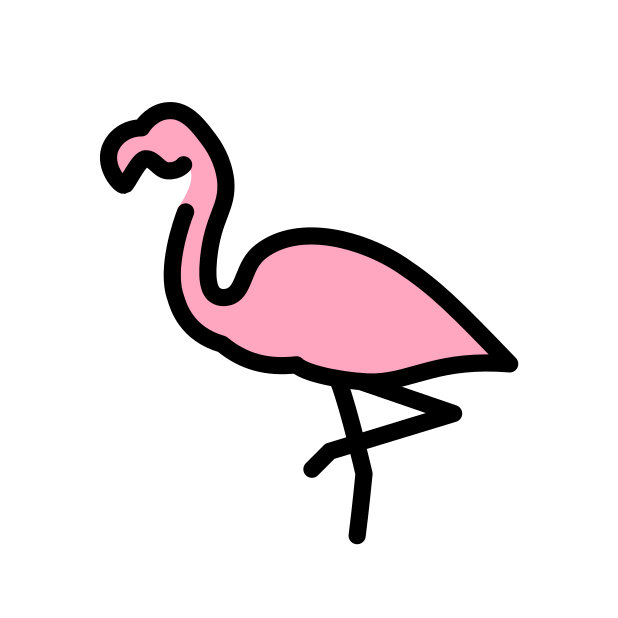
Emoji: 🦩
Name: flamingo
Unicode: 0x1f9a9